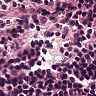
Metastatic tissue present: no